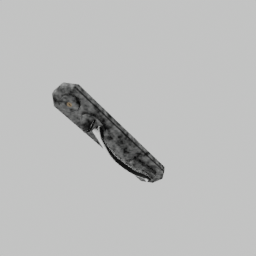
Label: mechanical